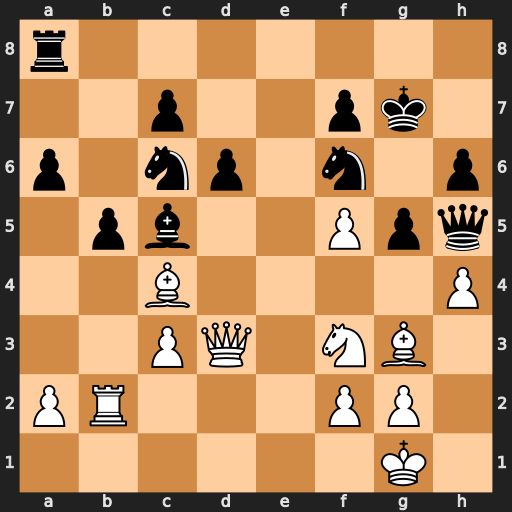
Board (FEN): r7/2p2pk1/p1np1n1p/1pb2Ppq/2B4P/2PQ1NB1/PR3PP1/6K1
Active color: w
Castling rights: -
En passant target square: -
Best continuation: Bd5 Re8 Bxc6